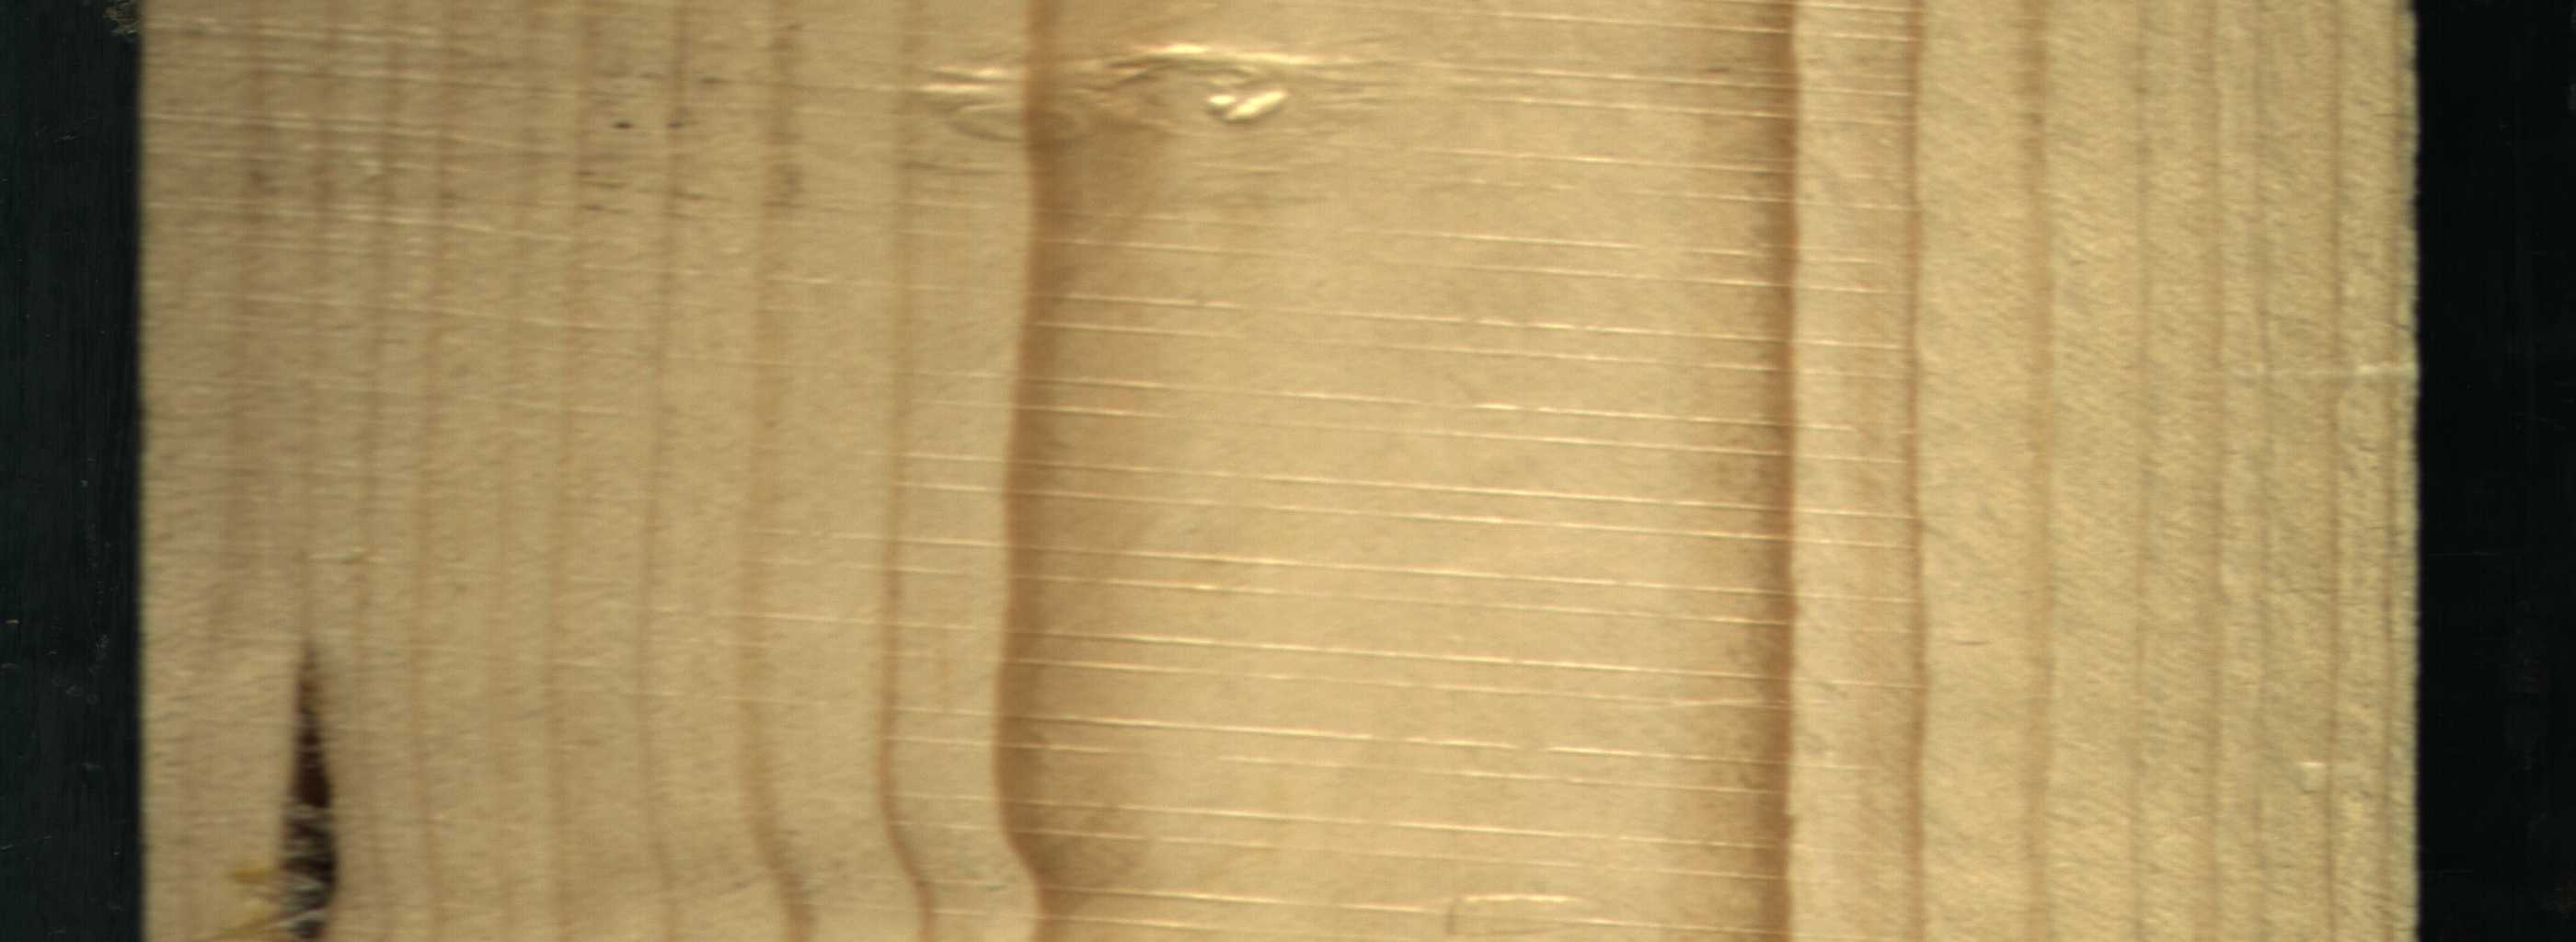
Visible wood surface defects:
resin